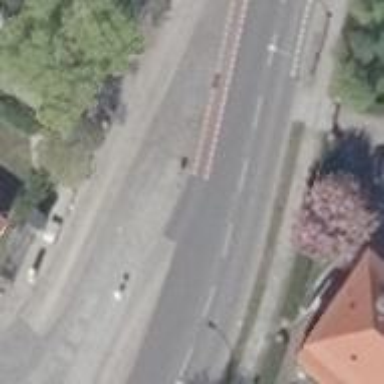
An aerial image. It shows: Tertiary road with asphalt surface. There is track for cyclists on the left side.